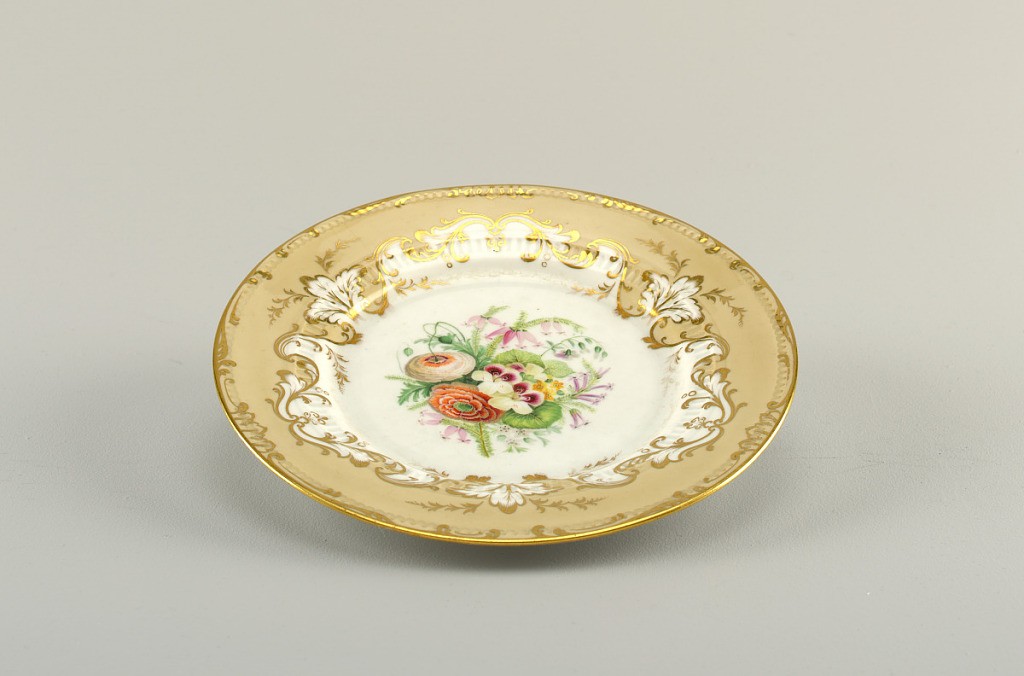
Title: Plate
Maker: Minton Ceramics Manufactory, English, established 1796
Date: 19th century
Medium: porcelain, vitreous enamel, gold
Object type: plate
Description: Flat marli and smooth rim. At center, white ground with overglaze florals. Surrounding this, a beige grown with gilt scrollwork.